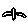
Label: bird